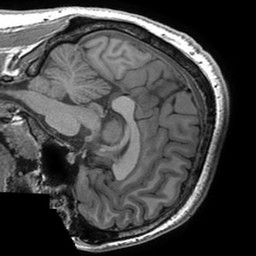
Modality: T1w
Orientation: sagittal
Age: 26
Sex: male